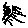
Label: sun